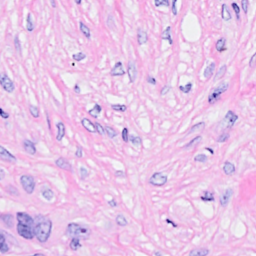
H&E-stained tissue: Breast